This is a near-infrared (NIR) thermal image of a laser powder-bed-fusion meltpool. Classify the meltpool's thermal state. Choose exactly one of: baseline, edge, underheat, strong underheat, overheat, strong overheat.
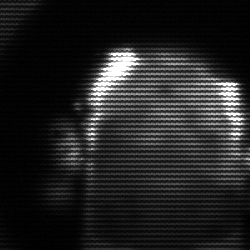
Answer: baseline